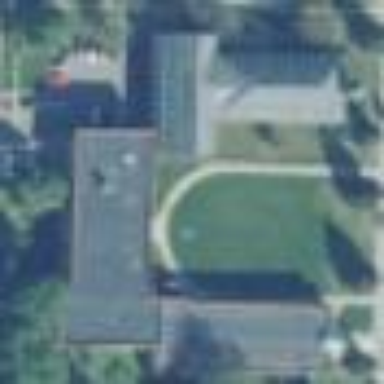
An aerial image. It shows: School.